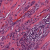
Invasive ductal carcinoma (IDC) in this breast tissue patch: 1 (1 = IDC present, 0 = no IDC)